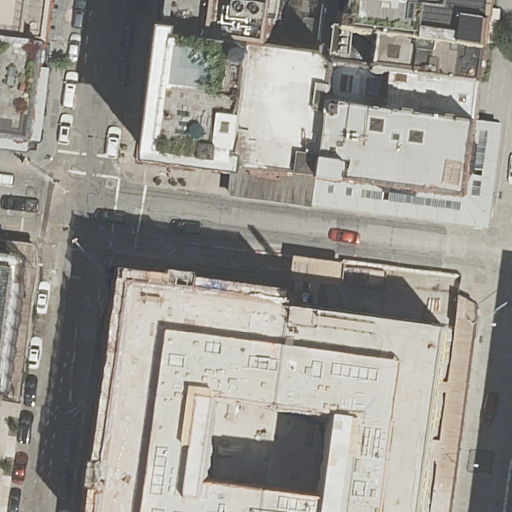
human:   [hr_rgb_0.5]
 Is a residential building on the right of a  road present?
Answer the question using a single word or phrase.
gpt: yes

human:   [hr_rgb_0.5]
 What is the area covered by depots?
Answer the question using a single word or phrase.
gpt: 0m2

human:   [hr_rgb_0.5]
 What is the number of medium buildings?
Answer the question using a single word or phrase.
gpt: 8

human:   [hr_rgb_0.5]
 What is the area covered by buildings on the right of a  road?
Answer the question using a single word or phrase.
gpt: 4926m2

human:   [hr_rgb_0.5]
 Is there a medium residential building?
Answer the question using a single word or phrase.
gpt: yes

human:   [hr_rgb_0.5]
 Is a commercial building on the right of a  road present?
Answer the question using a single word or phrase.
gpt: no

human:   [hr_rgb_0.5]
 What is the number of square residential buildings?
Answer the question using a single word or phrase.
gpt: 0

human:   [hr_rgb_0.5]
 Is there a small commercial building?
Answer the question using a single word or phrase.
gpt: no

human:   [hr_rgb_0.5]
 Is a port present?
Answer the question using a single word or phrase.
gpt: no

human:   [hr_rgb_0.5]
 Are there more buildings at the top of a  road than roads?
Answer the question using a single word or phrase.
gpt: yes

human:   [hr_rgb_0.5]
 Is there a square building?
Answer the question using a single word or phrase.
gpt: no

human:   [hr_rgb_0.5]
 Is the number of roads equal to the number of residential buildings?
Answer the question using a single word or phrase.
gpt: no

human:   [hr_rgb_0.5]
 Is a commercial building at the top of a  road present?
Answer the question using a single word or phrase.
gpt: no

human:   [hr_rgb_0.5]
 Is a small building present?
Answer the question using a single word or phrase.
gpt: yes

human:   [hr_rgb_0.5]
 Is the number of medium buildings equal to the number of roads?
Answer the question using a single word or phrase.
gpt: no

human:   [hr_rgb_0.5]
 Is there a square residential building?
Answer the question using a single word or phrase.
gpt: no

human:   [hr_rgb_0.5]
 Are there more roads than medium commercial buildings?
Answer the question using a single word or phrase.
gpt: yes

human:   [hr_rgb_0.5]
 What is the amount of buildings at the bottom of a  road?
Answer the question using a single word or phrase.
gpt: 3

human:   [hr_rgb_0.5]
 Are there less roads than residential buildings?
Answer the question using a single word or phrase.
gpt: yes

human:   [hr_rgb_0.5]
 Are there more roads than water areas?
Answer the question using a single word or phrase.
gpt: yes

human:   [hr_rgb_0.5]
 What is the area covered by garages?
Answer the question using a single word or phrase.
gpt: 0m2

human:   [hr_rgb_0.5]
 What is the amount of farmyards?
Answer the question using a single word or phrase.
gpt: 0

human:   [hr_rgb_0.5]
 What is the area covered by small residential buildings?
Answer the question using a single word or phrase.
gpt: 79m2

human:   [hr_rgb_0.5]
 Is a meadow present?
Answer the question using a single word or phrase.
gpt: no

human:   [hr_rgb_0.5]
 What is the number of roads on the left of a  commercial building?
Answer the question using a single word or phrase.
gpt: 0

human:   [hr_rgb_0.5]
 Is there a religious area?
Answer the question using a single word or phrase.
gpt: no

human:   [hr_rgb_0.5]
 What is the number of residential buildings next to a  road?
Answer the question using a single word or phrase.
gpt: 12

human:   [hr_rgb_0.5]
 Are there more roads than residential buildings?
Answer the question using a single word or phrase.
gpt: no

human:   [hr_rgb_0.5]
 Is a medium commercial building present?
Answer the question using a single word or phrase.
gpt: no

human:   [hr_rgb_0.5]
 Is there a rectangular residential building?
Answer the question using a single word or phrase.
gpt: yes

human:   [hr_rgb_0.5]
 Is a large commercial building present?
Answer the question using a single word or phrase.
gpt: no

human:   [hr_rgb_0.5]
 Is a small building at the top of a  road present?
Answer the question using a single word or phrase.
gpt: yes

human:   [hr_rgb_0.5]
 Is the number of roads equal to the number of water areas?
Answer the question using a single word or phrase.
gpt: no

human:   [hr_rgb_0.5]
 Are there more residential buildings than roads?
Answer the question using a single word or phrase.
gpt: yes

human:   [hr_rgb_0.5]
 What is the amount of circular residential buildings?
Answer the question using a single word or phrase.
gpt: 0

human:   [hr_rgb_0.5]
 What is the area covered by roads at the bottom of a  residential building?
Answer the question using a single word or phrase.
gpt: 0m2